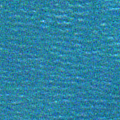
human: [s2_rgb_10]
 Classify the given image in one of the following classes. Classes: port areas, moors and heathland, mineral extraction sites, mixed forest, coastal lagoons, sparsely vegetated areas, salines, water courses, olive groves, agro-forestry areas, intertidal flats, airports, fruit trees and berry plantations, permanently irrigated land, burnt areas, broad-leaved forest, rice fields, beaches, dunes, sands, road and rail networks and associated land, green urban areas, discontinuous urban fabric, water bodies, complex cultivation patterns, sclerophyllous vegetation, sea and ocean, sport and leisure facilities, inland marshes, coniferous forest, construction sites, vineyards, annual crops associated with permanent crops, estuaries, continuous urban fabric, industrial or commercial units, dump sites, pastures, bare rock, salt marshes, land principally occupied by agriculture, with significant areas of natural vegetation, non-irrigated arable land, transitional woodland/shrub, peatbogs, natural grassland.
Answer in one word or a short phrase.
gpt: sea and ocean